Question: ekhumoro beautifully solved this issue for by using:
'''
myQFormLayout.setFieldGrowthPolicy(QtGui.QFormLayout.AllNonFixedFieldsGrow)
'''
What would be a correct syntax to achieve the same with ?
Screenshot below shows GroupBoxAs' and GroupBoxB are not sticking to the dialog windows...

'''
from PyQt4 import QtGui, QtCore
import sys, os
class Dialog_01(QtGui.QMainWindow):
def __init__(self):
super(QtGui.QMainWindow,self).__init__()
myQWidget = QtGui.QWidget()
myBoxLayout = QtGui.QFormLayout()
myBoxLayout.setFieldGrowthPolicy(QtGui.QFormLayout.AllNonFixedFieldsGrow)
myQWidget.setLayout(myBoxLayout)
self.setCentralWidget(myQWidget)
GroupBoxA = QtGui.QGroupBox('GroupBoxA')
LayoutA = QtGui.QHBoxLayout()
GroupBoxA.setLayout(LayoutA)
GroupBoxB = QtGui.QGroupBox('GroupBoxB')
LayoutB = QtGui.QHBoxLayout()
GroupBoxB.setLayout(LayoutB)
myBoxLayout.addRow(GroupBoxA, GroupBoxB)
if __name__ == '__main__':
app = QtGui.QApplication(sys.argv)
dialog_1 = Dialog_01()
dialog_1.show()
dialog_1.resize(480,320)
sys.exit(app.exec_())
'''
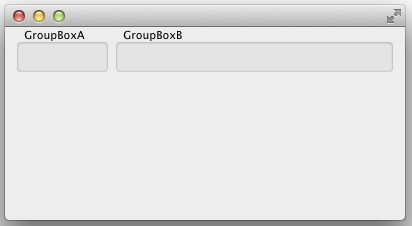
Answer: After a bit of searching I ended up of using QVBoxLayout and QHBoxLayout. These layouts resize properly (on windows and mac). A combinations of twos could be used to achieve some interesting widgets placement. Here is the one I put together:

'''
from PyQt4 import QtGui, QtCore
import sys, os
class Dialog_01(QtGui.QMainWindow):
def __init__(self):
super(QtGui.QMainWindow,self).__init__()
myQWidget = QtGui.QWidget()
myBoxLayout = QtGui.QVBoxLayout()
myQWidget.setLayout(myBoxLayout)
self.setCentralWidget(myQWidget)
# Top GroupBox
TopGroupBox = QtGui.QGroupBox('TopGroupBox')
TopLayout = QtGui.QHBoxLayout()
TopGroupBox.setLayout(TopLayout)
myBoxLayout.addWidget(TopGroupBox)
# Middle GroupBox
MiddleGroupBox = QtGui.QGroupBox('MiddleGroupBox')
MiddleLayout = QtGui.QHBoxLayout()
MiddleGroupBox.setLayout(MiddleLayout)
myBoxLayout.addWidget(MiddleGroupBox)
# Bottom GroupBox
BottomGroupBox = QtGui.QGroupBox('BottomGroupBox')
BottomLayout = QtGui.QHBoxLayout()
BottomGroupBox.setLayout(BottomLayout)
myBoxLayout.addWidget(BottomGroupBox)
# Left Bottom Horizontal GroupBox
LeftHorGroupBox = QtGui.QGroupBox('Left Horizontal')
LeftHorLayout = QtGui.QHBoxLayout()
LeftHorGroupBox.setLayout(LeftHorLayout)
# Left Bottom Horizontal GroupBox
RightVertGroupBox = QtGui.QGroupBox('Right Vertical')
RightVertLayout = QtGui.QVBoxLayout()
RightVertGroupBox.setLayout(RightVertLayout)
BottomLayout.addWidget(LeftHorGroupBox)
BottomLayout.addWidget(RightVertGroupBox)
viewA=QtGui.QListWidget()
viewB=QtGui.QListWidget()
viewC=QtGui.QListWidget()
LeftHorLayout.addWidget(viewA)
LeftHorLayout.addWidget(viewB)
LeftHorLayout.addWidget(viewC)
widgetA=QtGui.QSlider(QtCore.Qt.Horizontal, self)
widgetB=QtGui.QLineEdit('Some cool LineEdit')
widgetC=QtGui.QLabel('Some cool Label')
widgetD=QtGui.QComboBox()
widgetE=QtGui.QCheckBox('Some cool QCheckBox')
widgetF = QtGui.QDateEdit()
RightVertLayout.addWidget(widgetA)
RightVertLayout.addWidget(widgetB)
RightVertLayout.addWidget(widgetC)
RightVertLayout.addWidget(widgetD)
RightVertLayout.addWidget(widgetE)
RightVertLayout.addWidget(widgetF)
# Buttons GroupBox
ButtonsGroupBox = QtGui.QGroupBox('ButtonsGroupBox')
ButtonsLayout = QtGui.QHBoxLayout()
ButtonsGroupBox.setLayout(ButtonsLayout)
myBoxLayout.addWidget(ButtonsGroupBox)
Button_01 = QtGui.QPushButton("Button_01")
Button_02 = QtGui.QPushButton("Button_02")
ButtonsLayout.addWidget(Button_01)
ButtonsLayout.addWidget(Button_02)
if __name__ == '__main__':
app = QtGui.QApplication(sys.argv)
dialog_1 = Dialog_01()
dialog_1.show()
dialog_1.resize(480,320)
sys.exit(app.exec_())
'''